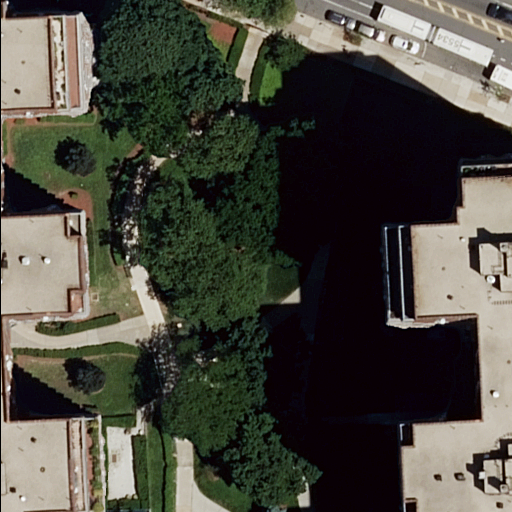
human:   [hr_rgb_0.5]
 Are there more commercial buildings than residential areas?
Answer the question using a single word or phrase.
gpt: no

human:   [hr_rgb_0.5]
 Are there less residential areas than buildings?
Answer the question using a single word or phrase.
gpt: yes

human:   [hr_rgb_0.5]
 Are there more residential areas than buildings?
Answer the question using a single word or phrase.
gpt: no

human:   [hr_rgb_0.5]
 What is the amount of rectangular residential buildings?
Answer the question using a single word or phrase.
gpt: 0

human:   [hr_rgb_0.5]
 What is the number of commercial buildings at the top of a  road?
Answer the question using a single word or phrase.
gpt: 0

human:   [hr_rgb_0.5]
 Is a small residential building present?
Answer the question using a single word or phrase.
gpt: yes

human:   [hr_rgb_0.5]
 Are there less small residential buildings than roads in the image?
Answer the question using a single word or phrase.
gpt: yes

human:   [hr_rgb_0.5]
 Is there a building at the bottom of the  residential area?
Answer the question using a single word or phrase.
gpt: no

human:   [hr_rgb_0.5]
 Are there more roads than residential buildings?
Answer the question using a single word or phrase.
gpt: yes

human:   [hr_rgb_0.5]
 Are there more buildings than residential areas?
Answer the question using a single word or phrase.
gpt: yes

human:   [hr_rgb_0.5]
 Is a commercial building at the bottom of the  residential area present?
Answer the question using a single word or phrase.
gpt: no

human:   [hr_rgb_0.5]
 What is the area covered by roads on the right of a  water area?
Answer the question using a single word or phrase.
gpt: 0m2

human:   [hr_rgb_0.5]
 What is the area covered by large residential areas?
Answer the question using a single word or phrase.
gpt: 6285m2

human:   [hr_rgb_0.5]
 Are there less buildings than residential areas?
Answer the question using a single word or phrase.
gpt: no

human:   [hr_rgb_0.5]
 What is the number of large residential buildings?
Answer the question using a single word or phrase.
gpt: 1

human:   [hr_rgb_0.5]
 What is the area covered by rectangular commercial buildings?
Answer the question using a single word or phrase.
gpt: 0m2

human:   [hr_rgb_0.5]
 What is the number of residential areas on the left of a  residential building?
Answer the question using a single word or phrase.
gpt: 0

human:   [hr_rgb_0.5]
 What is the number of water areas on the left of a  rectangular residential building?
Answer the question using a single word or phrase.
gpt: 0

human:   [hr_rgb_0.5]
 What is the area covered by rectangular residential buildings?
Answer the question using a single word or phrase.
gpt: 0m2

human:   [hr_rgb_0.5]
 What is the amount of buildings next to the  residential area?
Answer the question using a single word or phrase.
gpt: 2

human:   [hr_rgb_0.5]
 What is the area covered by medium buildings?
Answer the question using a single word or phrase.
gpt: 0m2

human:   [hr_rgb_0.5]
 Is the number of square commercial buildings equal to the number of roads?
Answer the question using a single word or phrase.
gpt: no

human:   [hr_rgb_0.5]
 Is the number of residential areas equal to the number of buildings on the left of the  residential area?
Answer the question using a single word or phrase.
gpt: yes

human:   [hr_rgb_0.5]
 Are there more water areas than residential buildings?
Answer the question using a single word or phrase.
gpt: no

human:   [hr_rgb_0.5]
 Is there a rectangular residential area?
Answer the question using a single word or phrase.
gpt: yes

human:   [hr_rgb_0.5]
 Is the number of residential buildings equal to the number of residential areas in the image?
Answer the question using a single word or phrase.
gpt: no

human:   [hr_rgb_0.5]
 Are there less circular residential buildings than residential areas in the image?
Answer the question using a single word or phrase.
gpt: yes

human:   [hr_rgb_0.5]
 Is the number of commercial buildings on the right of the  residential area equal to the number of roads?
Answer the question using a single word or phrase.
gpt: no

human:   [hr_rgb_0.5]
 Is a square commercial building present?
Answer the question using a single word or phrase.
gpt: no

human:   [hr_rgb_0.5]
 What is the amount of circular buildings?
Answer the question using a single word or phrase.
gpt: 0

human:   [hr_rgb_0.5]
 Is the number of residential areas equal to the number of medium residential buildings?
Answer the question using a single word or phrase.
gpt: no

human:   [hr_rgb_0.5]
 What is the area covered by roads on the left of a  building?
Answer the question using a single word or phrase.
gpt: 0m2

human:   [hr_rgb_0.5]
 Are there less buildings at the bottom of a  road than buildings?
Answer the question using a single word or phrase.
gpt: no

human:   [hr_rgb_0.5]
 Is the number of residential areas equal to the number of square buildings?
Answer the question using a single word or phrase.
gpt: no

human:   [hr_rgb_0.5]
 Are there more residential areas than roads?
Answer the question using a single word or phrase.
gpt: no

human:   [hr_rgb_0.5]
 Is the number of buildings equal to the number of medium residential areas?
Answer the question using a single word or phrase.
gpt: no